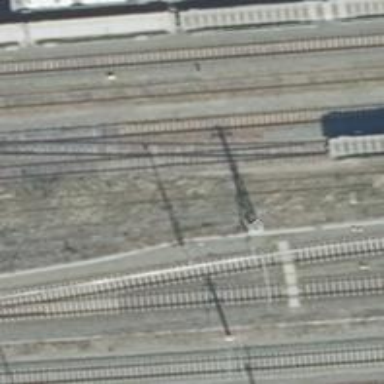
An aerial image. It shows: Railway yard used for servicing trains.